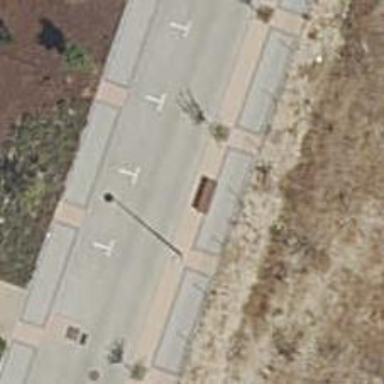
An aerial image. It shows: Bench.